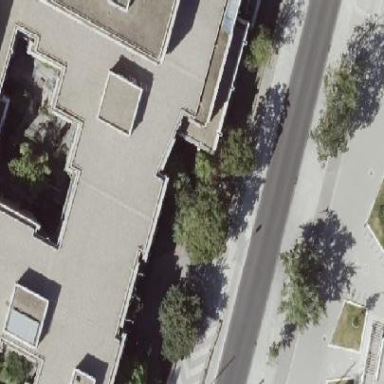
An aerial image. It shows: Building with flat grey rooftop made of gravel.